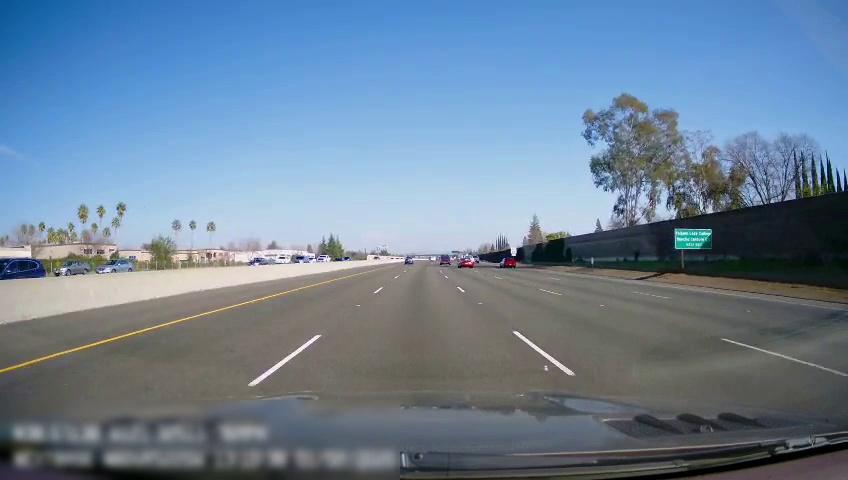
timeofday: Day
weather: Sunny
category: Drivable Space
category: Vehicles | SUV
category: Vehicles | Car
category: Vehicles | SUV
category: Vehicles | Van
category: Vehicles | Truck
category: Vehicles | Car
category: Vehicles | Truck
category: Vehicles | Car
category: Vehicles | SUV
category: Vehicles | Car
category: Vehicles | Car
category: Vehicles | Car
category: Vehicles | Car
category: Vehicles | Truck
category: Lanes | Alternate Lane
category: Lanes | Current Lane
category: Lanes | Current Lane
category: Lanes | Alternate Lane
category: Lanes | Alternate Lane
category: Lanes | Alternate Lane
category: Traffic | Signs